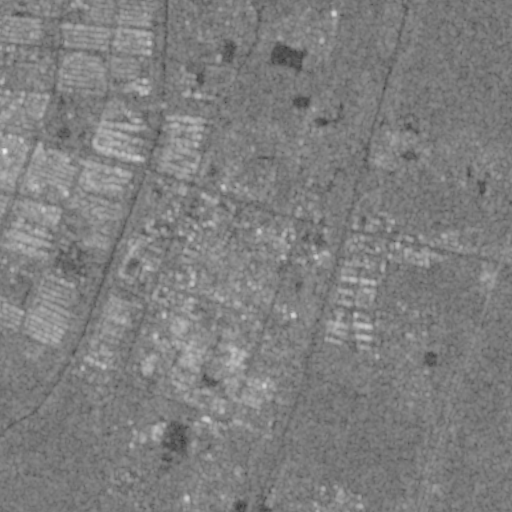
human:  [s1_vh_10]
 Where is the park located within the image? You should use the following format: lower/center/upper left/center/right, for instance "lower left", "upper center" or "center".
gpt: The park is located in the upper left of the image.
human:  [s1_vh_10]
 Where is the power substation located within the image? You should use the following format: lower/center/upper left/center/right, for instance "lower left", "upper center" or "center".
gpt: The power substation is located in the lower right of the image.
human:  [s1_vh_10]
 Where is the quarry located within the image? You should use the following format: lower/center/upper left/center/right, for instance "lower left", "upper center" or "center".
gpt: There is no quarry in the image.

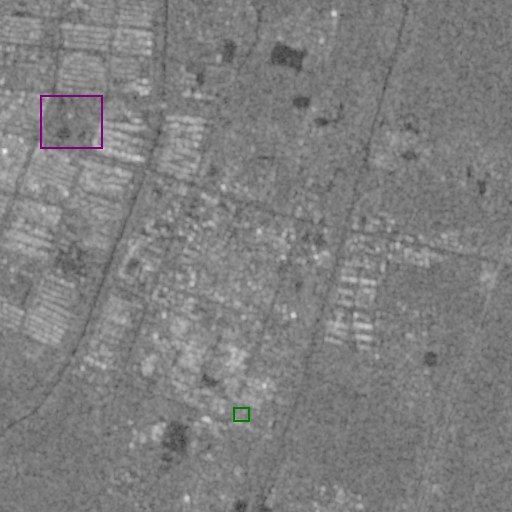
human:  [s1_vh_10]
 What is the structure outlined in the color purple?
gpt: The structure outlined in purple is a park.
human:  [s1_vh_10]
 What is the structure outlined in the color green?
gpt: The structure outlined in green is a power substation.
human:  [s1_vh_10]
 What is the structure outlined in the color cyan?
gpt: There is no cyan outline.